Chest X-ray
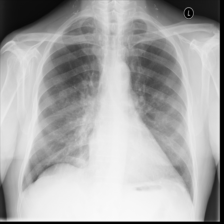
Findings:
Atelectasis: negative
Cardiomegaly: negative
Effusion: negative
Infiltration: positive
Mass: negative
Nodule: negative
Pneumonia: negative
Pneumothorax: negative
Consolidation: negative
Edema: negative
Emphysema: negative
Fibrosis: negative
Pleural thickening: negative
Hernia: negative